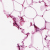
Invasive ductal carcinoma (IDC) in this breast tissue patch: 0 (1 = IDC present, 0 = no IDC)